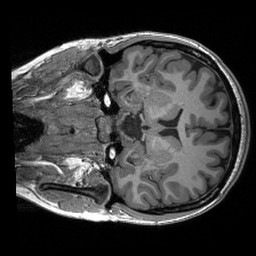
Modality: T1w
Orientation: coronal
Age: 19
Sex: female
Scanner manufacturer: siemens
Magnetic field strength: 3 T
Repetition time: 2.4 s
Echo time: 0.00191 s